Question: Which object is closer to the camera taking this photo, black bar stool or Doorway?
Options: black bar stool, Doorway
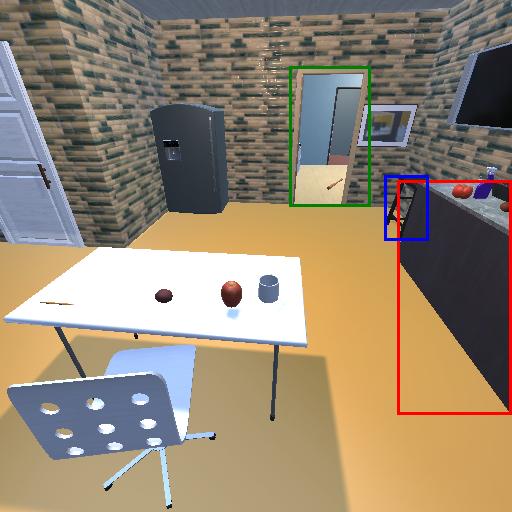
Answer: black bar stool